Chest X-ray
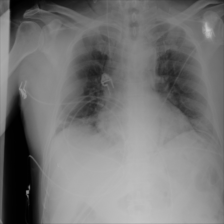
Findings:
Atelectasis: positive
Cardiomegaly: negative
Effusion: negative
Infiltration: negative
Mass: negative
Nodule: negative
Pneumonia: negative
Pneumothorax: negative
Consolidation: negative
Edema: negative
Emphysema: negative
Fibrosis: negative
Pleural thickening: negative
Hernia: negative